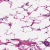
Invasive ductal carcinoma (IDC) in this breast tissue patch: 0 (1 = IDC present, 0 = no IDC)